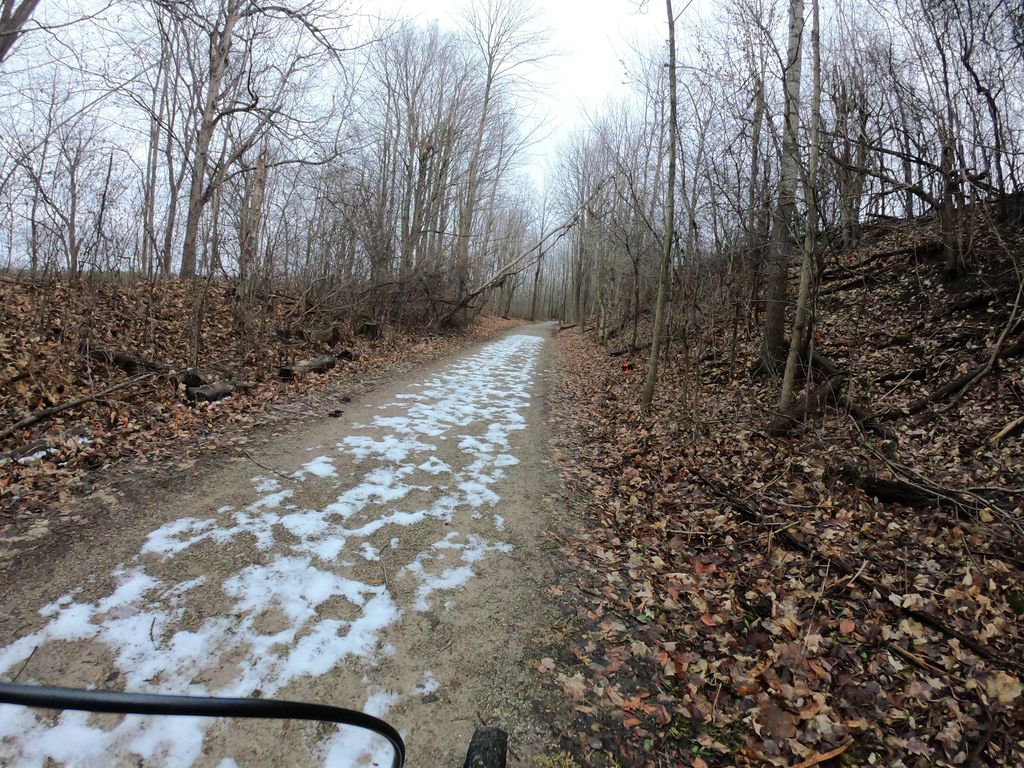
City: kitchener-waterloo